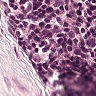
Metastatic tissue present: no